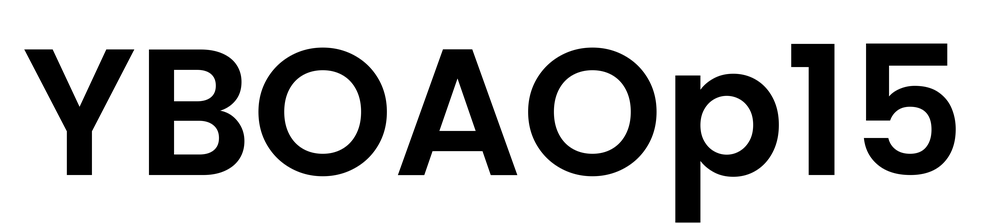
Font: Poppins-SemiBold